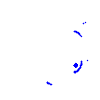
Particle: electron